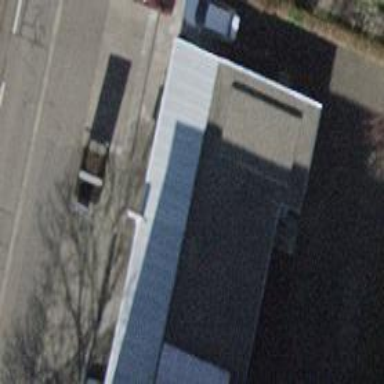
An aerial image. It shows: Fuel station.